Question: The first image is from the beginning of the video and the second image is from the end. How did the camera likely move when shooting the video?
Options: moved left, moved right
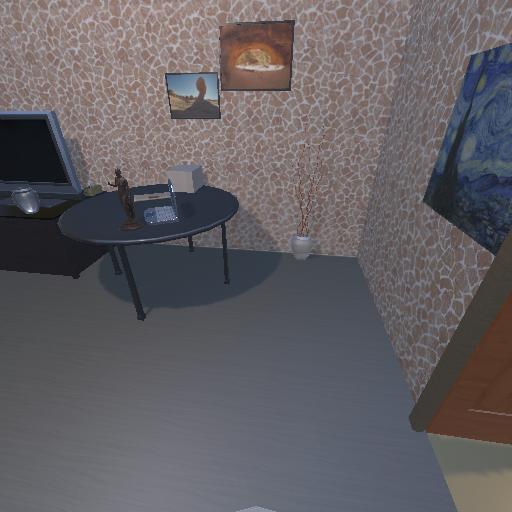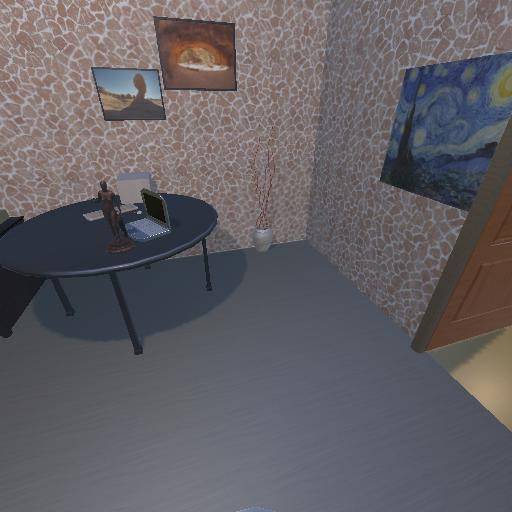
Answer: moved left